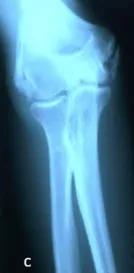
Radiographic images after one year of follow-up. AP and profil radiographs of the elbow.
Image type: radiology (x_ray)